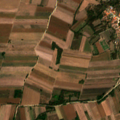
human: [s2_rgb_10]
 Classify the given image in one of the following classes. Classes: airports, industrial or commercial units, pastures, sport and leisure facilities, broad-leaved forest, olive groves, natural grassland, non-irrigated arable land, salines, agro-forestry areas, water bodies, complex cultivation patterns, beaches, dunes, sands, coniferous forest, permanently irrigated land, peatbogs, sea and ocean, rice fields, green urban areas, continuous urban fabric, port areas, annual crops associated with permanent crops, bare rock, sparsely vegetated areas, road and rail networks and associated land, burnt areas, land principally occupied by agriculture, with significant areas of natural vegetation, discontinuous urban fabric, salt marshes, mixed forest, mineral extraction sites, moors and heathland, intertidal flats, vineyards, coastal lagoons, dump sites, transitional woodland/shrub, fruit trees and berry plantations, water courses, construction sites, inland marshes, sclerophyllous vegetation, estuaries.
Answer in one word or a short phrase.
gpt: discontinuous urban fabric, non-irrigated arable land, land principally occupied by agriculture, with significant areas of natural vegetation